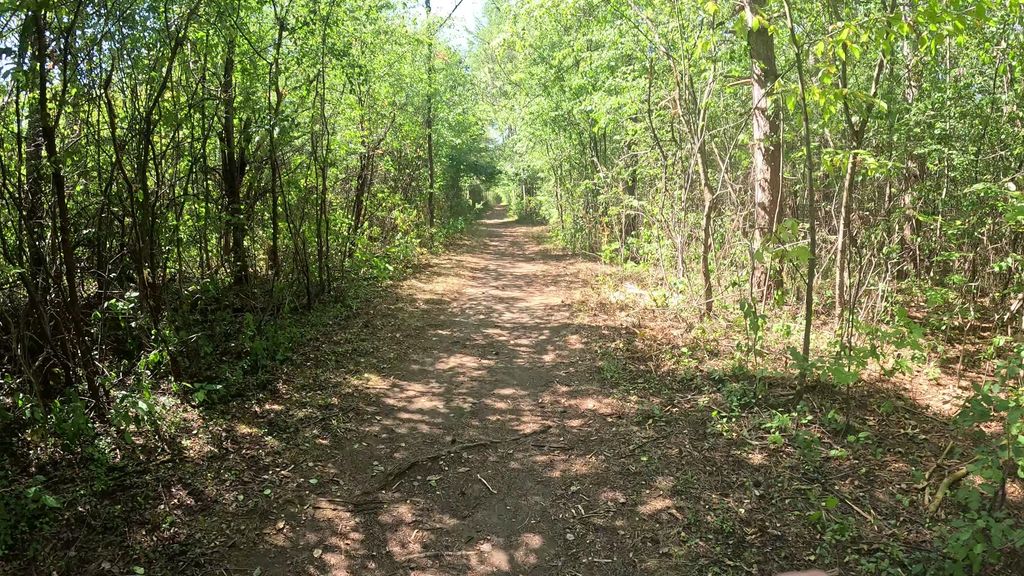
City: ottawa-gatineau